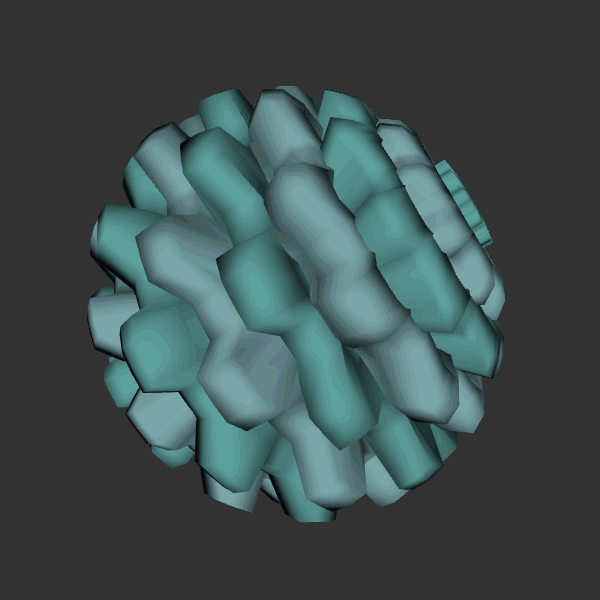
Background: dark